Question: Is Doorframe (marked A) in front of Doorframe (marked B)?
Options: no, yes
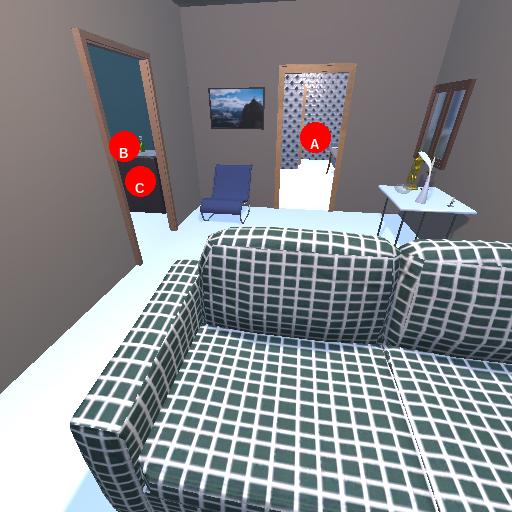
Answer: no